Field crop: tomato
Growth stage: 2
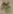
Species: solanum